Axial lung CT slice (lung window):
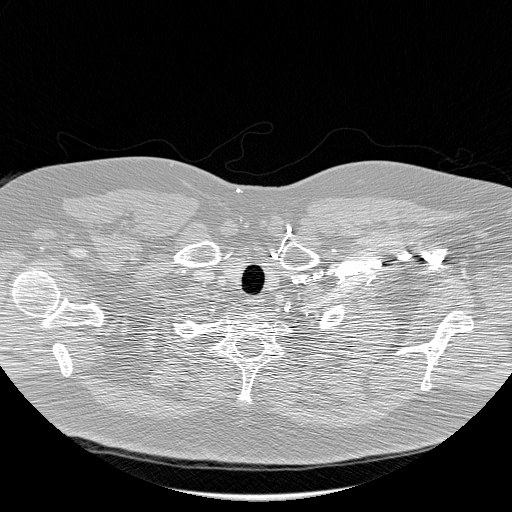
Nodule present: no